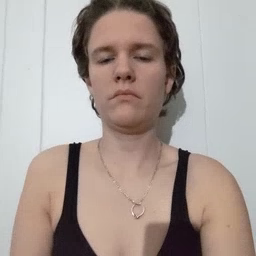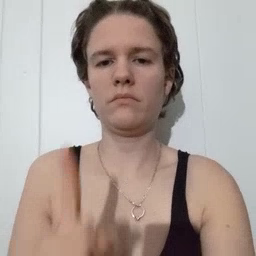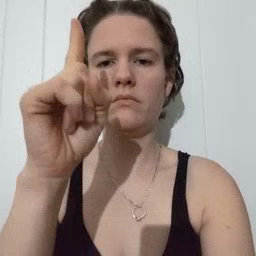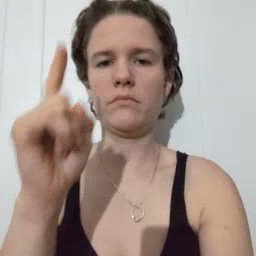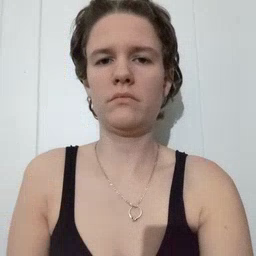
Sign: up